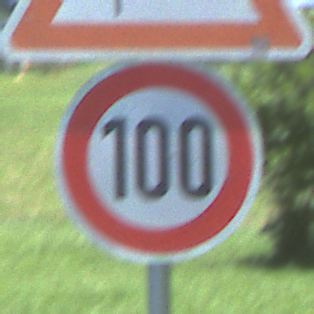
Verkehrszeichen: Geschwindigkeit100
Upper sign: SeitenwindVonLinks
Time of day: Midday
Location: Outdoor (Nature)
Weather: Clear
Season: Summer
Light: Natural